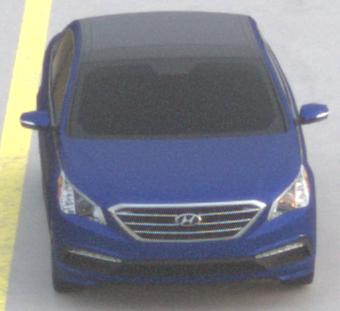
Make: Hyundai
Model: Sonata
Detailed model: Gen. 7
Model produced from: 2015
Model produced until: 2017
Doors: 4
Color: blue
Road condition: dry road
Daytime: sunrise or sunset
Contrast: low contrast